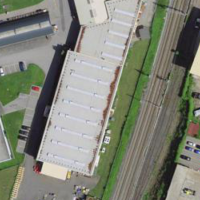
EUNIS habitat code: 54
Species observed at this site:
Petasites albus